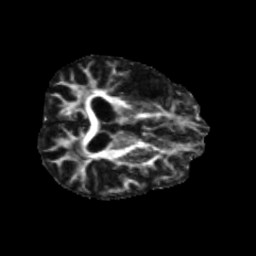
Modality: FA
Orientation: axial
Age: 58
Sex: male
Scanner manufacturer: siemens
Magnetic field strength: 3 T
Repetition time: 5.25 s
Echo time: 0.08 s